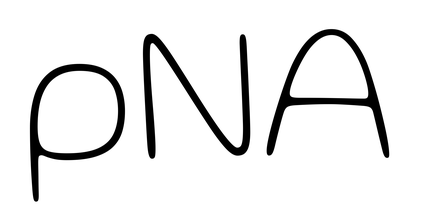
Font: Gluten_Thin